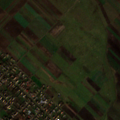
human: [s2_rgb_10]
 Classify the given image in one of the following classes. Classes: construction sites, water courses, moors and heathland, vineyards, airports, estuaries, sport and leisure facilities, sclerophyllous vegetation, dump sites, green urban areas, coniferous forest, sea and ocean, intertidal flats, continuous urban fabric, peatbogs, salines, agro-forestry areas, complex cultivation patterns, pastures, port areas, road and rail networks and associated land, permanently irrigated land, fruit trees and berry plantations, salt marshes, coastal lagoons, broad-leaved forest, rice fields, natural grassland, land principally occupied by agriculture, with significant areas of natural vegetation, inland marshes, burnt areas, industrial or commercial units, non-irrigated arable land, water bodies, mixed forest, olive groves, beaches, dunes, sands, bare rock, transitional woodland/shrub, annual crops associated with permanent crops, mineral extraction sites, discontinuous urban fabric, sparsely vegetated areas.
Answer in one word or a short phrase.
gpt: discontinuous urban fabric, non-irrigated arable land, pastures, complex cultivation patterns